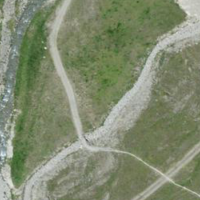
EUNIS habitat code: 31
Species observed at this site:
Arnica montana